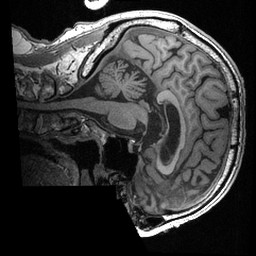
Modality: T1w
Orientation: sagittal
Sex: male
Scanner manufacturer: ge
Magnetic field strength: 3 T
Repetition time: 0.0064 s
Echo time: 0.00281 s